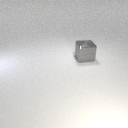
large gray metal cube